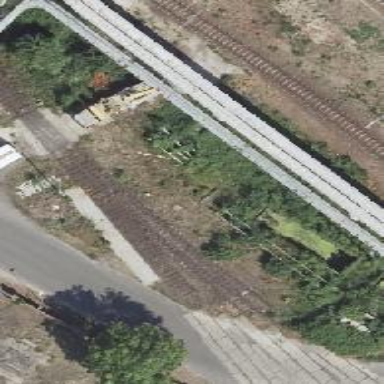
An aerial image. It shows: Disused railway yard.